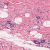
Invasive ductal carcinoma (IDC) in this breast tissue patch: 0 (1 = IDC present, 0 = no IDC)